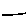
Label: line